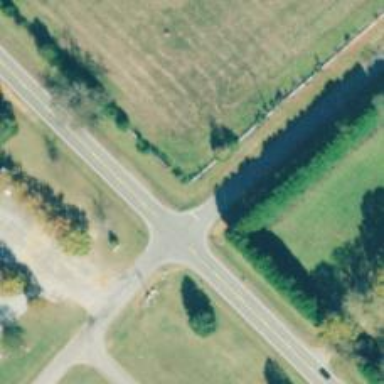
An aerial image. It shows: Road with stop sign.